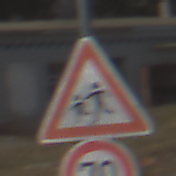
Verkehrszeichen: KinderRechts
Zusatzzeichen unten: Geschwindigkeit70
Umgebung: Outdoor, Suburban
Tageszeit: Midday
Wetter: PartlyCloudy
Licht: Natural
Jahreszeit: NotSpecified
Kontrast: HighContrast